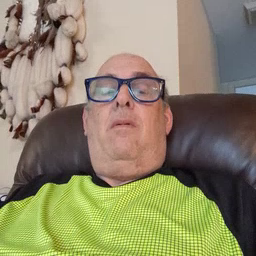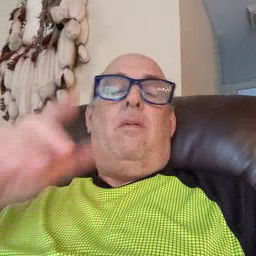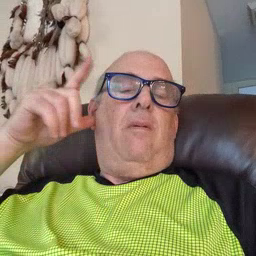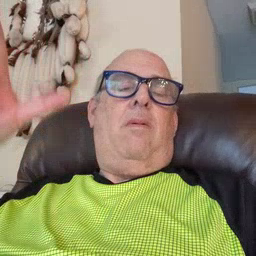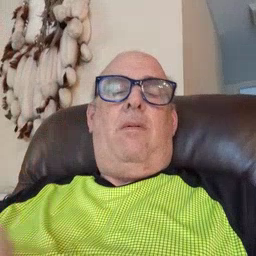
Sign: loud